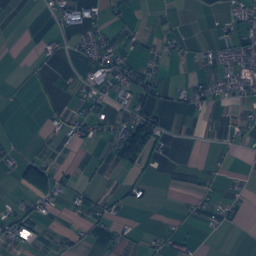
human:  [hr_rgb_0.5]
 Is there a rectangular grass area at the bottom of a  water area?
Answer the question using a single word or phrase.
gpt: yes

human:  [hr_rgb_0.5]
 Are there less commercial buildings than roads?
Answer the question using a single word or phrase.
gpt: yes

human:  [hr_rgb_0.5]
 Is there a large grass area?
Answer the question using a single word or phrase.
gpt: yes

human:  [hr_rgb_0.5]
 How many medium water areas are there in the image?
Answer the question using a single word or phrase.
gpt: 2

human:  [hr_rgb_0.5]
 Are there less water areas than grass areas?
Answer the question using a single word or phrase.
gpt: yes

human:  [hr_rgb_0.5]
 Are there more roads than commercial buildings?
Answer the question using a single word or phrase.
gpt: yes

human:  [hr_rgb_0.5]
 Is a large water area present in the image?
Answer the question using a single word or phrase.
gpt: no

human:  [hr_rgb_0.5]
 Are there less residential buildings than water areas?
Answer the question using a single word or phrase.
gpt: no

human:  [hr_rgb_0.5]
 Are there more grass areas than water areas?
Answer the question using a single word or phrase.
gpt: yes

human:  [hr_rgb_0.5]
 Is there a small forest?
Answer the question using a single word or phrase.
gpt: yes

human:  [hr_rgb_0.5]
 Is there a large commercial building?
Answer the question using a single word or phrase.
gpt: yes

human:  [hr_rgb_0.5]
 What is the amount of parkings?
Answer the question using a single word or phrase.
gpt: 2

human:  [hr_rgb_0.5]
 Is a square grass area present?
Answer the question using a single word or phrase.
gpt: yes

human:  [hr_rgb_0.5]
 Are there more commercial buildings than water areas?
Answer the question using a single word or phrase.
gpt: yes

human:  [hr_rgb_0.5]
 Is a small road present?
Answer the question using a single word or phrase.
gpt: yes

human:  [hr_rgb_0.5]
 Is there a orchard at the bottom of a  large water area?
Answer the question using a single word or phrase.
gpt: no

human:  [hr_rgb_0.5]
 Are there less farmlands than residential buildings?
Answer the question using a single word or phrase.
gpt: yes

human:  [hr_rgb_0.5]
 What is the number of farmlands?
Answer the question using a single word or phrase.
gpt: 36

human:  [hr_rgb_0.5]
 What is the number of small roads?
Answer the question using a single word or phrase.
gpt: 142

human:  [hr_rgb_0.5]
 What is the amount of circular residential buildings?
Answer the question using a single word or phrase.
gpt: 3

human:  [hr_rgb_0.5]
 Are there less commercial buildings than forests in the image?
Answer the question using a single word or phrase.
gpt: yes

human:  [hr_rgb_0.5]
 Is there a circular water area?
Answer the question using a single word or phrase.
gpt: yes

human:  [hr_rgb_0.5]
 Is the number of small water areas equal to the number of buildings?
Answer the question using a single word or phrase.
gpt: no

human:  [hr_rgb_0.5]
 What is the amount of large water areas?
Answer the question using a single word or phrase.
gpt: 0

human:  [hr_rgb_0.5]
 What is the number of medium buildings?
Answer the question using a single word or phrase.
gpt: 10

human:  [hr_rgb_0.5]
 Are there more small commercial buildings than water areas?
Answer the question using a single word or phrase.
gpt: yes

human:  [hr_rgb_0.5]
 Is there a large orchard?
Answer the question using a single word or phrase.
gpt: yes

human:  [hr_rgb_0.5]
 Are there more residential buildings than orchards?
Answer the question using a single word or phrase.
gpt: yes

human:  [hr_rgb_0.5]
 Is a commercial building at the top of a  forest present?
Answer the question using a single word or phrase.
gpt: yes

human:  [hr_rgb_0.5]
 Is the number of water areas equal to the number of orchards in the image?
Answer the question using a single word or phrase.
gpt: no

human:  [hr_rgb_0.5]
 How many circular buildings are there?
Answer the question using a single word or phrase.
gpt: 3

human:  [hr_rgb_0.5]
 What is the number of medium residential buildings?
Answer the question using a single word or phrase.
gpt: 9

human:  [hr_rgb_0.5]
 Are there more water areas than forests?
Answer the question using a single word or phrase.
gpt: no

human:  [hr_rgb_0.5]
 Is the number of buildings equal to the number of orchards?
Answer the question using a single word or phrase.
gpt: no

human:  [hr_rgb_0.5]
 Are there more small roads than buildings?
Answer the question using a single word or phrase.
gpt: no

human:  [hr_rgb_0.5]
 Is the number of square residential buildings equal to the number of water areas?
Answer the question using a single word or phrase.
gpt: no